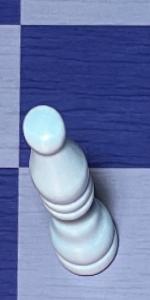
Label: Bishop_White